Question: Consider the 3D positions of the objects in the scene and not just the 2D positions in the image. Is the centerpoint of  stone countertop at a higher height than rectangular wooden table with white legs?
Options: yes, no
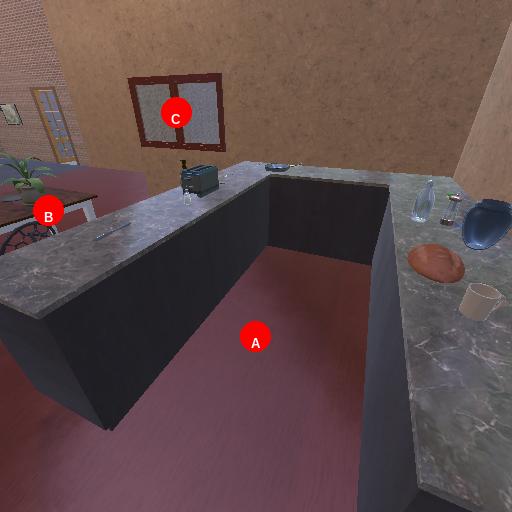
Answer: yes